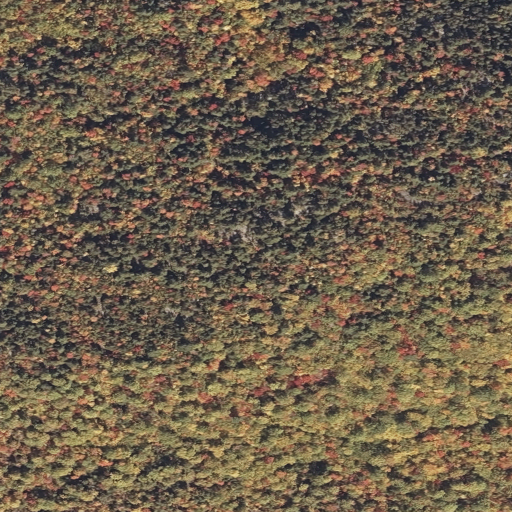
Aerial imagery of mountain in Maine named Bear Hill containing mixed forest, evergreen forest, deciduous forest, and shrub